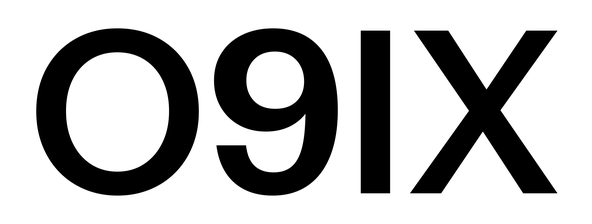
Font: InstrumentSans_SemiBold